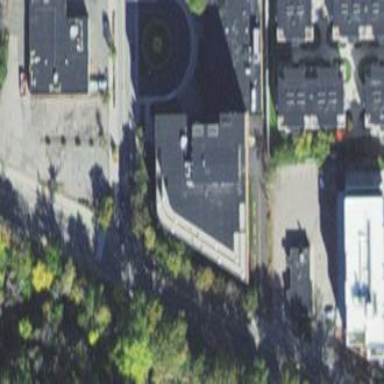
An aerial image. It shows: Office building.